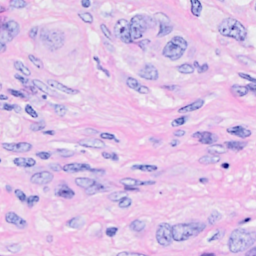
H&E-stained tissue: Breast